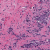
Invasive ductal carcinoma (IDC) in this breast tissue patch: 0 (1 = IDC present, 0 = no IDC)